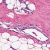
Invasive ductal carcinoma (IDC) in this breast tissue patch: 0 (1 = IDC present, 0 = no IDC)